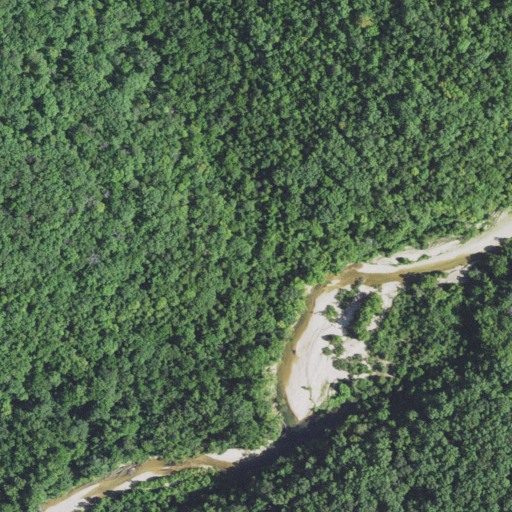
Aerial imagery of valley in Missouri named Cedar House Hollow containing deciduous forest, mixed forest, barren land, and grassland